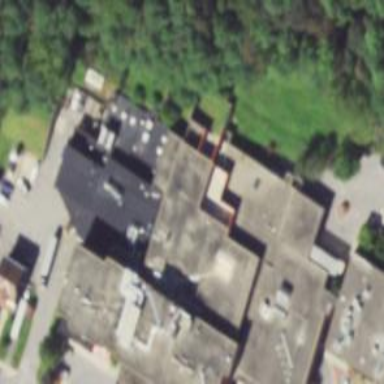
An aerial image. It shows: Hospital building.